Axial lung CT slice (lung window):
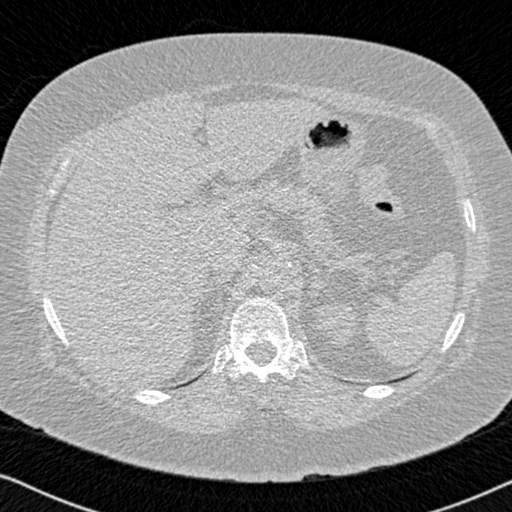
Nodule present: no